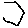
Label: hexagon